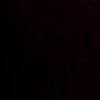
Label: space